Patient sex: F
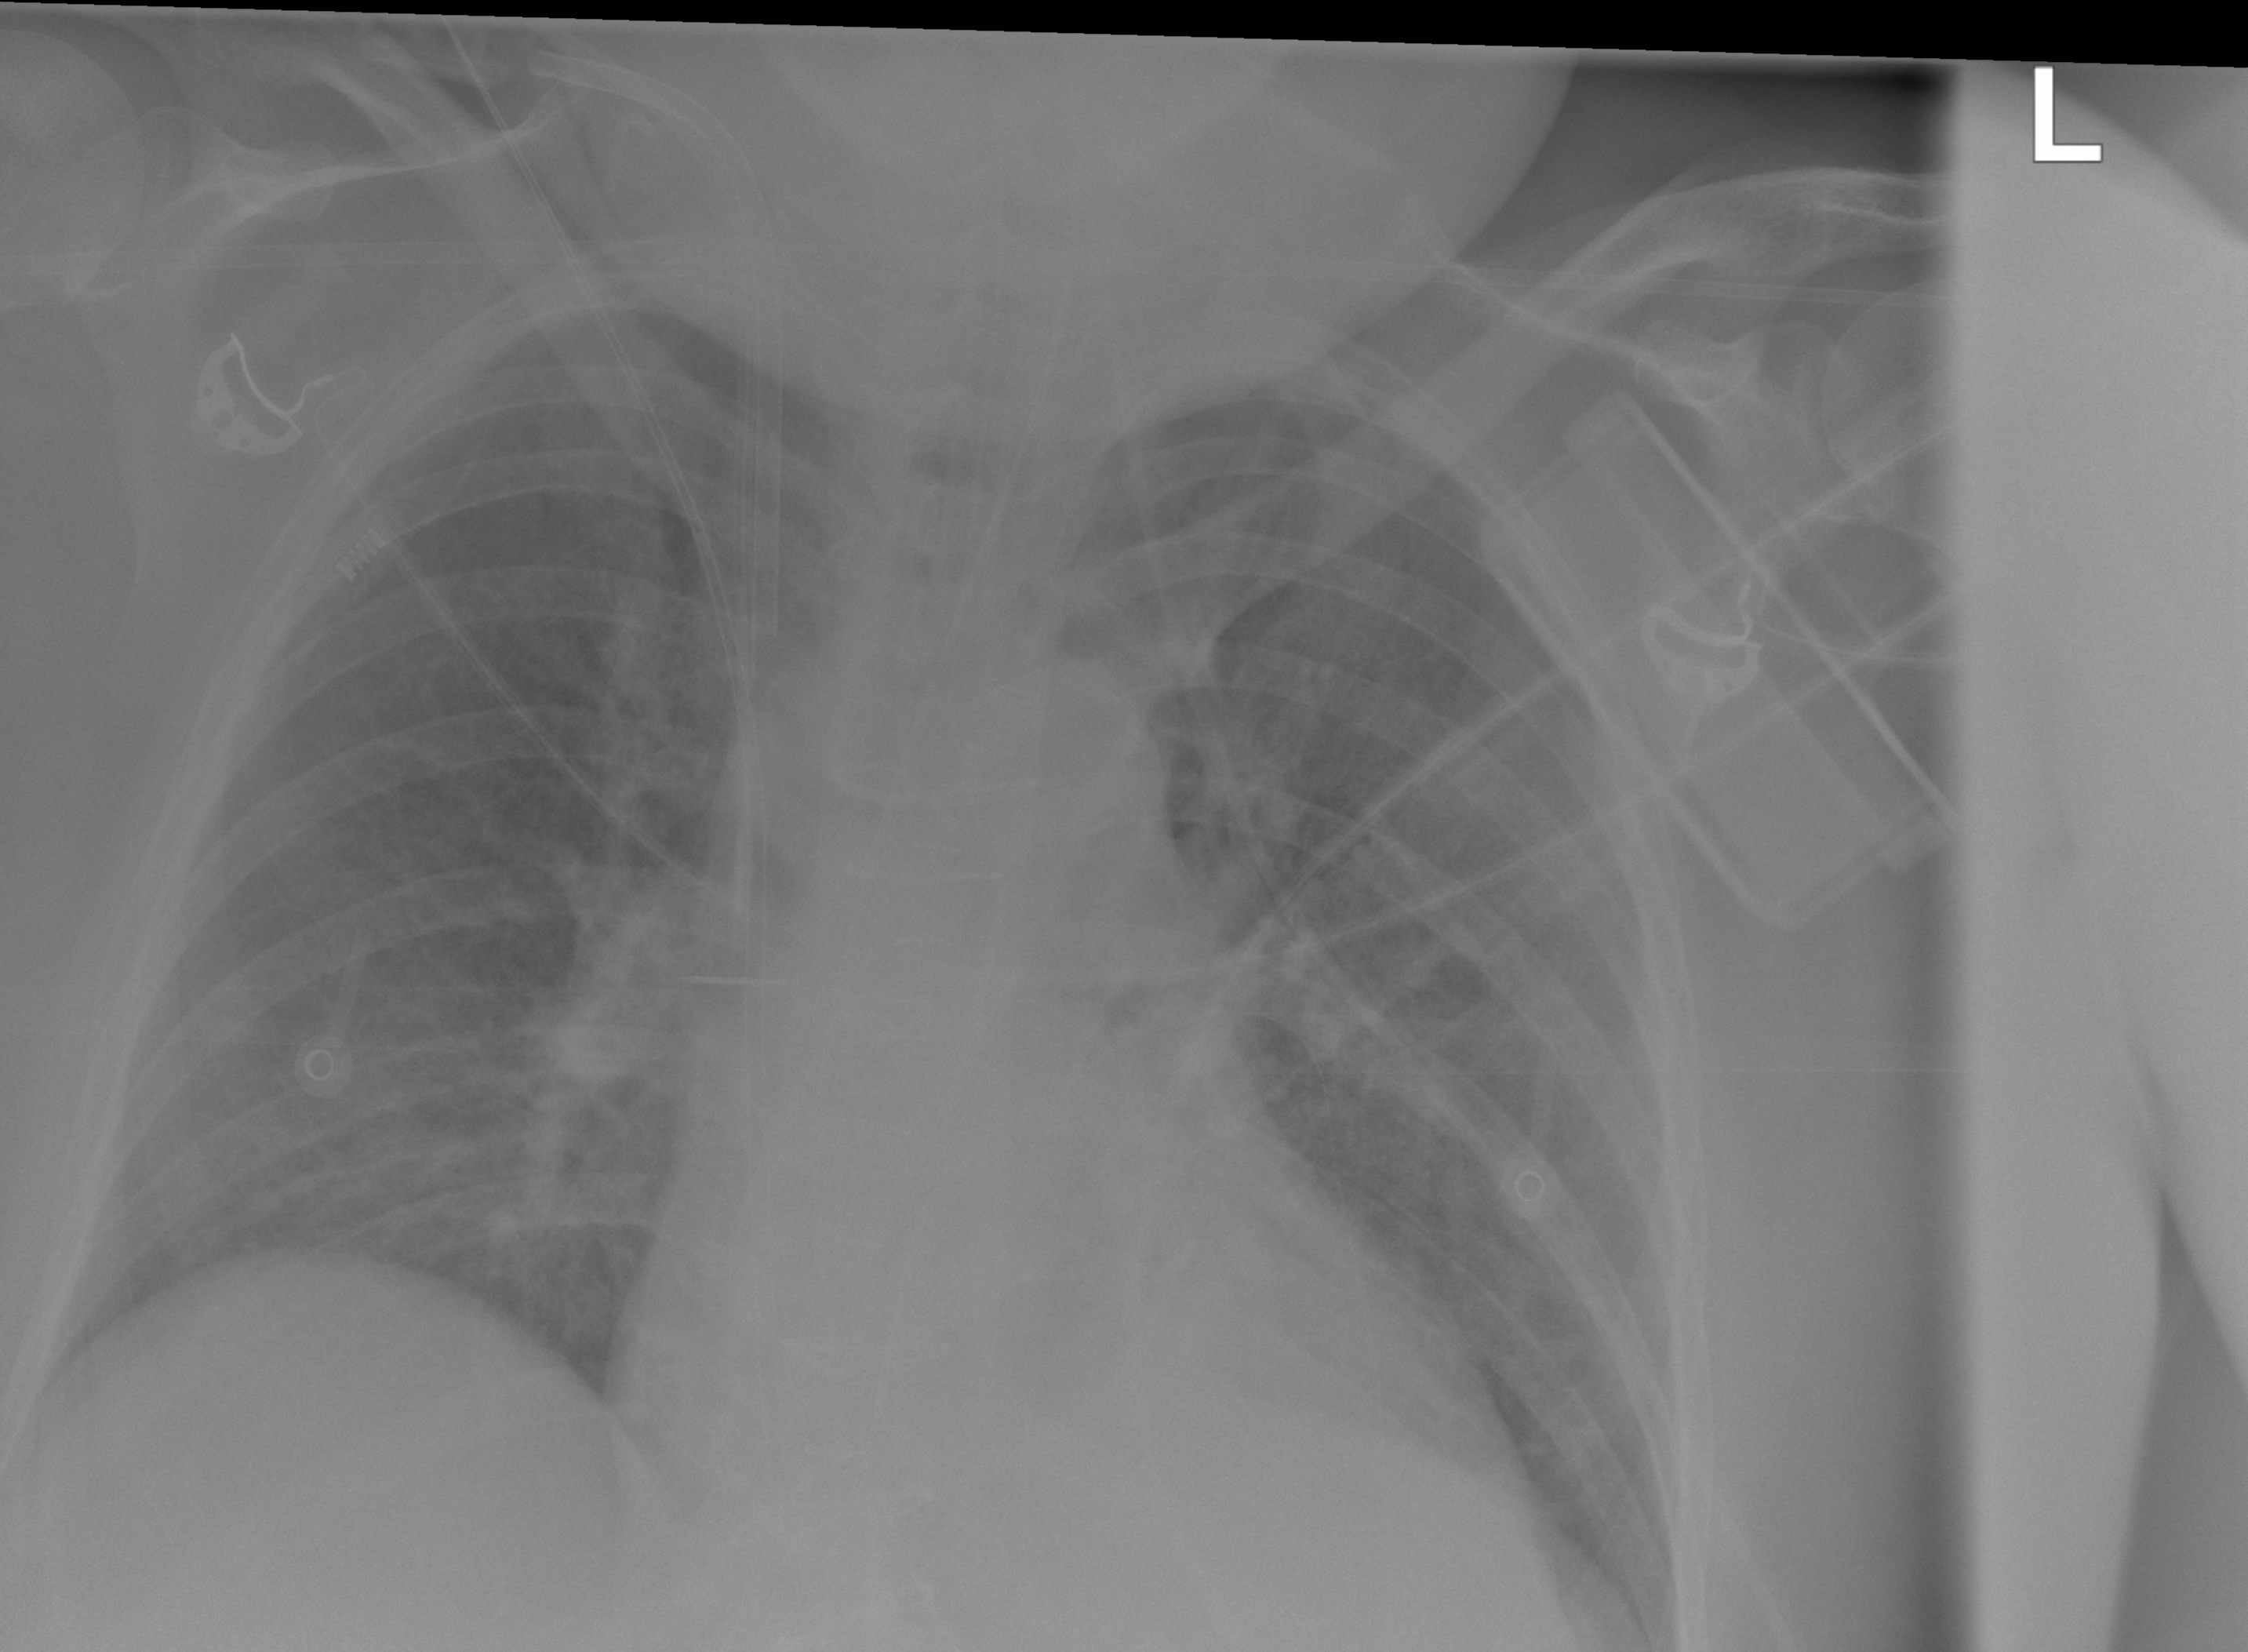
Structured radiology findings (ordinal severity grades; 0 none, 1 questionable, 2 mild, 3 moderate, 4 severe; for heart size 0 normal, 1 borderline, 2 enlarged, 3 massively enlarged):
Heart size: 2
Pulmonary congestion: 2
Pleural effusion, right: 0
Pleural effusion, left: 0
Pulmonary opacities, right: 0
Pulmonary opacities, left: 0
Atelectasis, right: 2
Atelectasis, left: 0